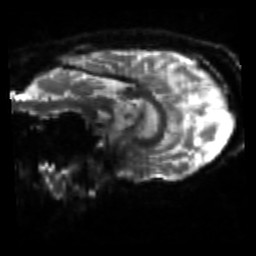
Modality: sbref
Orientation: sagittal
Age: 68
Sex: male
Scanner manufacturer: siemens
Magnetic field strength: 3 T
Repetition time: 4.71 s
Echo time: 0.0906 s